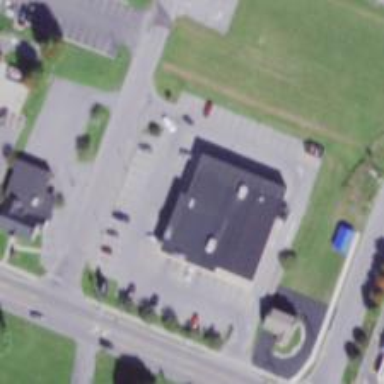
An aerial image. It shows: Pharmacy providing healthcare services.